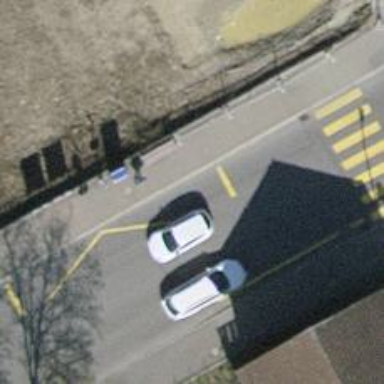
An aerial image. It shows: Uncontrolled footway crossing with zebra markings.